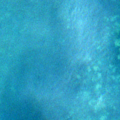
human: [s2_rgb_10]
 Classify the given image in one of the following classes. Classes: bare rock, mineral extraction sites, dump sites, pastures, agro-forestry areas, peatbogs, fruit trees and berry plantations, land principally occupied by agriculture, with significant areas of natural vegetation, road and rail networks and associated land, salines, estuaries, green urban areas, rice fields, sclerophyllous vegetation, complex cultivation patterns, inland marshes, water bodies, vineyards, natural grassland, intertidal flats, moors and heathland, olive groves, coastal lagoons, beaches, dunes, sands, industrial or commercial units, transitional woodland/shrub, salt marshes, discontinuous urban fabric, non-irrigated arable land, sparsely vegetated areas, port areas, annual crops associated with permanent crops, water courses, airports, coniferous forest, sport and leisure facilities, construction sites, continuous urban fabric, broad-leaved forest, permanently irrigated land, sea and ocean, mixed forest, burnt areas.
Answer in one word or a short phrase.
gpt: sea and ocean